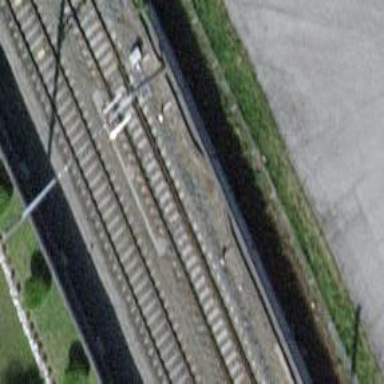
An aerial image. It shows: Single-track railway with electrified contact lines.